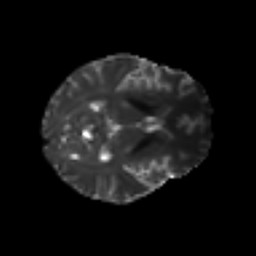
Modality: T2w
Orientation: axial
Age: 44
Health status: ill
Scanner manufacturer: philips
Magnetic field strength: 3 T
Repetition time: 9 s
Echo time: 0.127 s